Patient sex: M
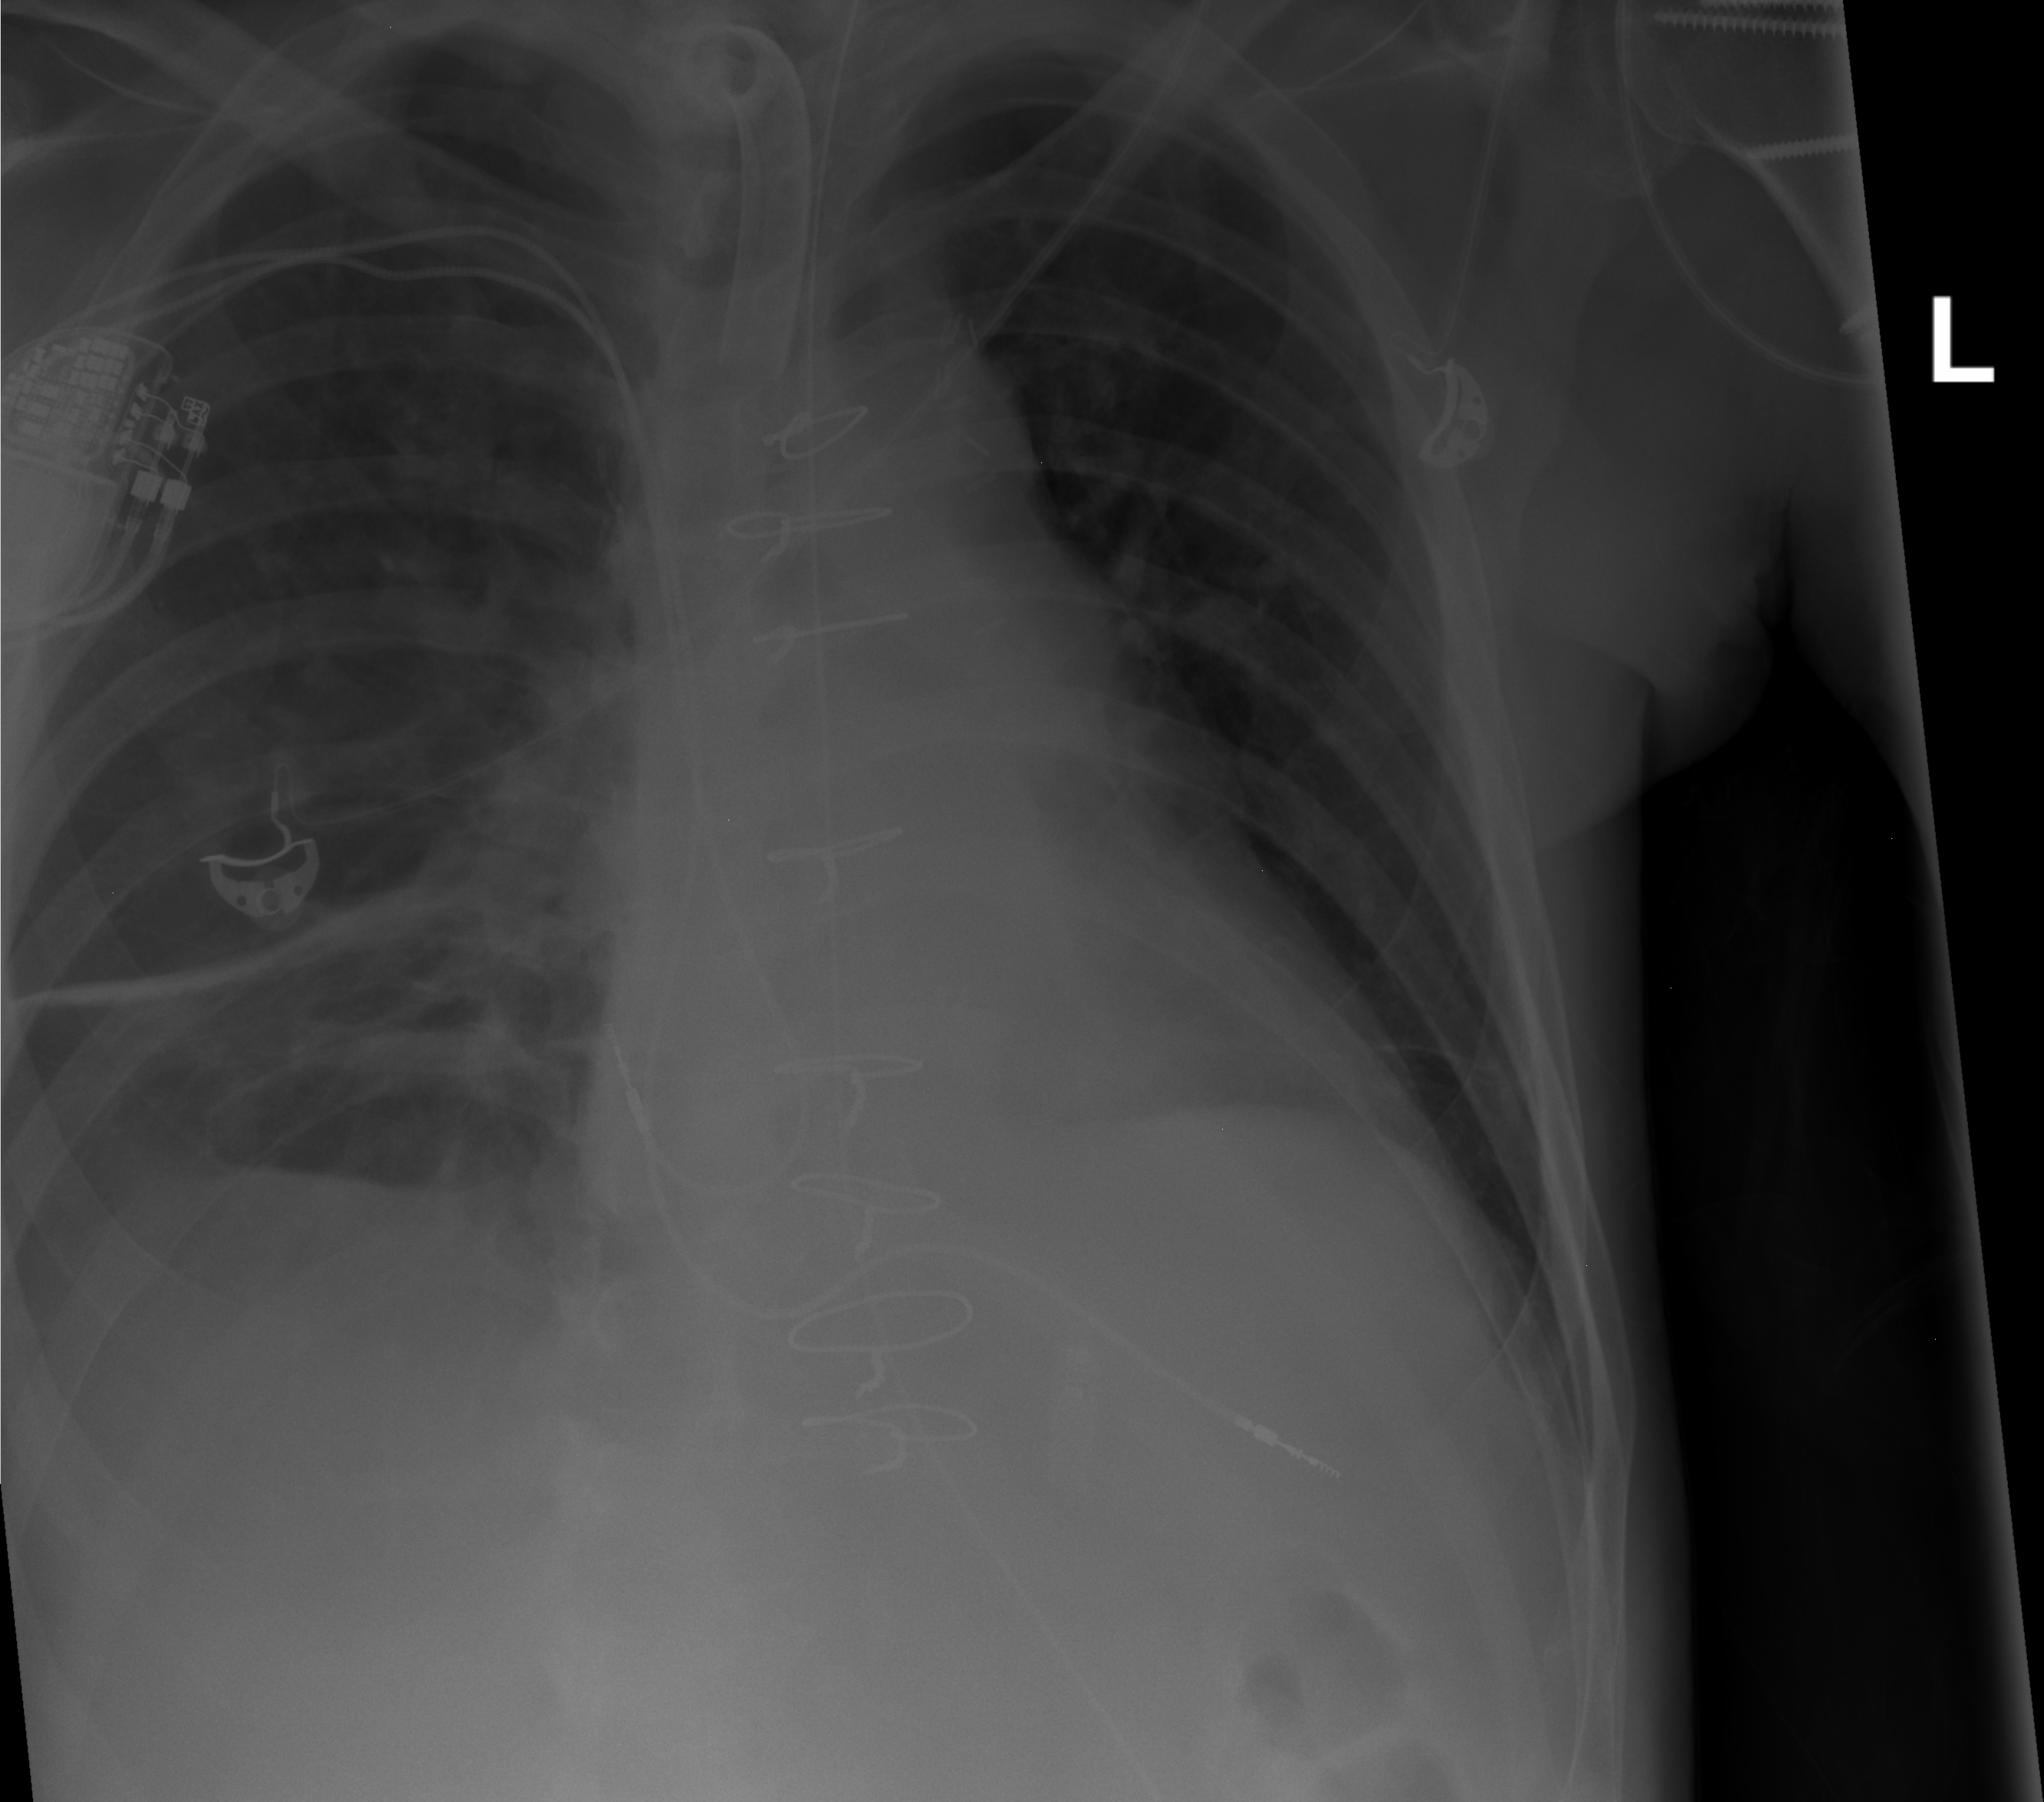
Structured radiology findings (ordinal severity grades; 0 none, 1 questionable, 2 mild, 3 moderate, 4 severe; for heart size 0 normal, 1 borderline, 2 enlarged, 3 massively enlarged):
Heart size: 3
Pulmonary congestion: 1
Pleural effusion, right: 1
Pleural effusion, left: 0
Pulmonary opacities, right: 0
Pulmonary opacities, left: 0
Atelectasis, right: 2
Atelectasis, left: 1